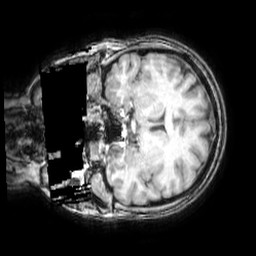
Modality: T1w
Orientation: coronal
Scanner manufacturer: philips
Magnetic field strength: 3 T
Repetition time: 0.008131 s
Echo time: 0.003723 s